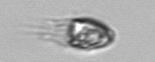
Label: Balanion